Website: walmart
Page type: billing-address
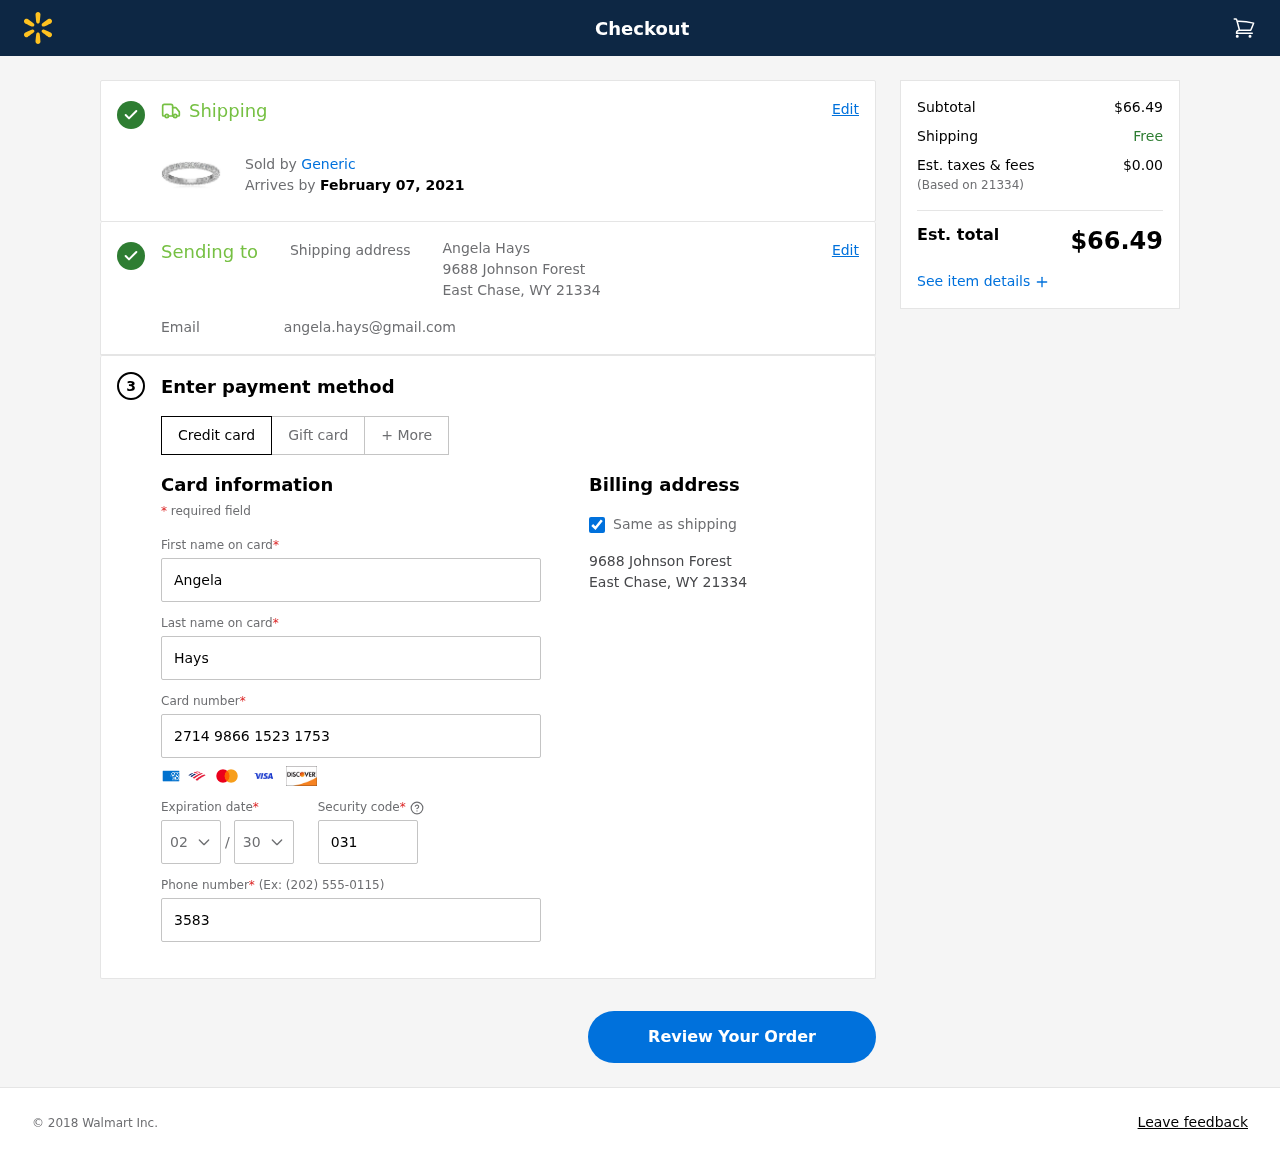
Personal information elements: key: PII_CARD_CVV
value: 031
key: PII_CARD_EXPIRY_MONTH
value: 02
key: PII_CARD_EXPIRY_YEAR
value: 30
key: PII_CARD_NUMBER
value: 2714 9866 1523 1753
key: PII_CITY_STATE_ZIP
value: East Chase, WY 21334
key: PII_EMAIL
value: angela.hays@gmail.com
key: PII_FIRSTNAME
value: Angela
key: PII_FULLNAME
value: Angela Hays
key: PII_LASTNAME
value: Hays
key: PII_PHONE
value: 3583181872
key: PII_POSTCODE
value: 21334
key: PII_STREET
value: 9688 Johnson Forest
Product elements: key: PRODUCT1_BRAND
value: Generic
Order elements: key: ORDER_DELIVERY_DATE
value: February 07, 2021
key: ORDER_SUBTOTAL
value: $66.49
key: ORDER_TAX
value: $0.00
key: ORDER_TOTAL
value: $66.49